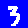
Digit: 3